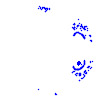
Particle: proton